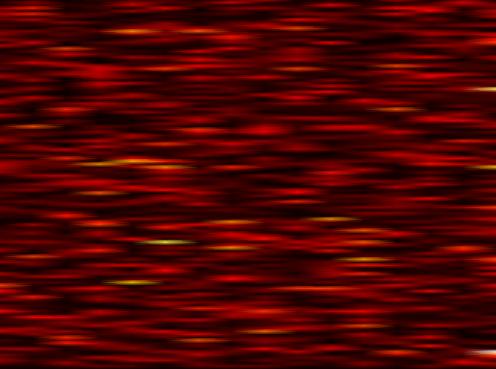
Label: UFMC